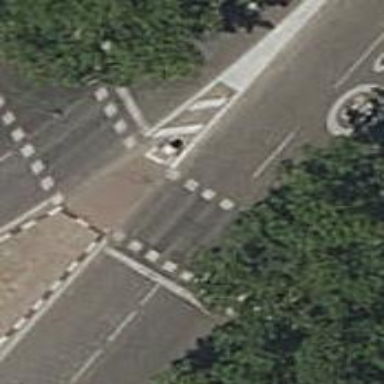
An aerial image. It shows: Footway crossing with traffic signals.